Question: I am new with Mathematica and I have one more task to figure out, but I can't find the answer. I have two lists of numbers ("b","u"):
'''
b = {8.734059001373602', 8.330508824111284', 5.620669156438947',
1.4722145583571766', 1.797504620275392', 7.045821078656974',
2.1437334927375247', 2.295629405840401', 9.749038328921163',
5.9928406294151095', 5.710839663259195', 7.6983109942364365',
1.02781847368645', 4.909108426318685', 2.5860897177525572',
9.56334726886076', 5.661774934433563', 3.4927397824800384',
0.4570000499566351', 6.240122061193738', 8.371962670138991',
4.593105388706549', 7.653068139076581', 2.2715973346475877',
7.6234743784167875', 0.9177107503732636', 3.182296027902268',
6.196168580445633', 0.1486794884986935', 1.2920960388213274',
7.478757220079665', 9.610332785387424', 0.05088141346751485',
3.940557901075696', 5.21881311050797', 7.489624788199514',
8.773397599406234', 3.397275198258715', 1.4847171141876618',
0.06574278834161795', 0.620801320529969', 2.075457888143216',
5.244608900551409', 4.54384757203616', 7.114276285060143',
2.8878711430358344', 5.70657733453041', 8.759173986432632',
1.9392596667256967', 7.419234634325729', 8.258205508179927',
1.185315253730261', 3.907753644335596', 7.168561412289151',
9.919881985898002', 3.169835543867407', 8.352858871046699',
7.959492335118693', 7.772764587074317', 7.091413185764939',
1.433673058797801'};
'''
and
'''
u={5.1929, 3.95756, 5.55276, 3.97068, 5.67986, 4.57951, 4.12308,
2.52284, 6.58678, 4.32735, 7.08465, 4.65308, 3.82025, 5.01325,
1.17007, 6.43412, 4.67273, 3.7701, 4.10398, 2.90585, 3.75596,
5.12365, 4.78612, 7.20375, 3.19926, 8.10662};
'''
This is the LinePlot of "b" and "u";

I need to compare first 5 numbers from "b" to 1st number in "u" and always leave the maximum (replace "b"<"u" with "u"). Then I need to shift by 2 numbers and compare 3rd, 4th, 5th, 6th and 7th "b" with 2nd "u" and so on (shift always => 2 steps). But the overlapping numbers need to be "remembered" and compared in the next step, so that always the maximum is picked (e.g. 3rd, 4th and 5th "b" has to be > than 1st and 2nd "u").
Possibly the easiest way would be to cover the maximums showed in the image throughout the whole function, but I am new to this software and I don't have the experience to do that. Still It would be awesome if someone would figure out how to do this with a function that would do what I have described above.
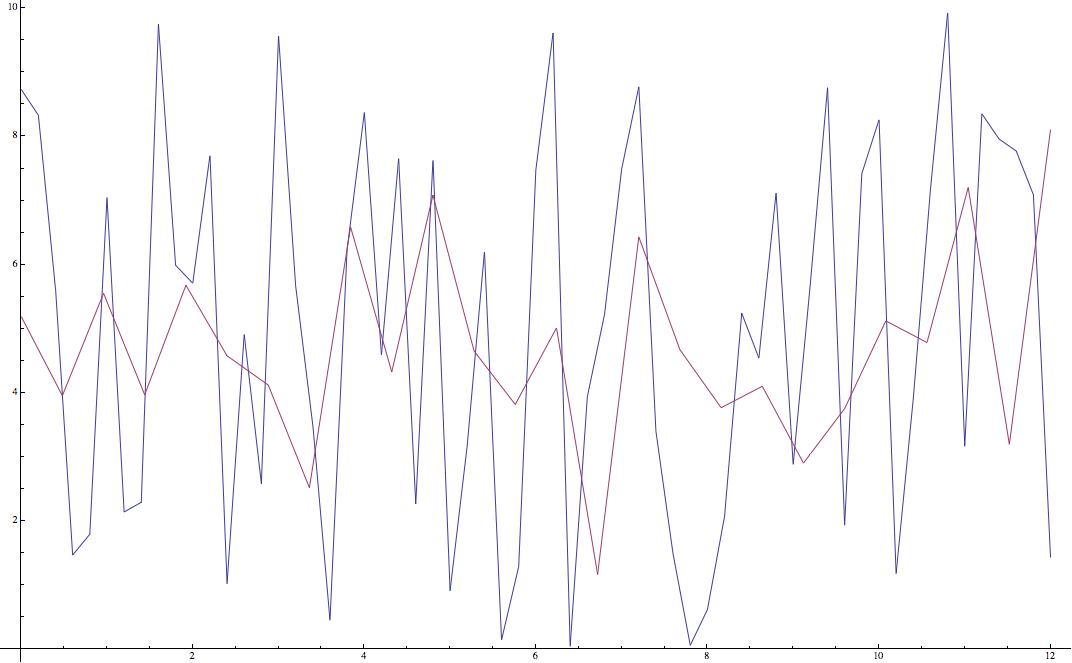
Answer: I believe this does what you want:
'''
With[{n = Length @ u},
Array[b[[#]] ~Max~ Take[u, {#-2, #+1}/2 ~Clip~ {1, n}] &, 2 n + 3]
]
'''
> '''
{8.73406, 8.33051, 5.62067, 5.1929, 5.55276, 7.04582, 5.55276, 5.55276, 9.74904,--
'''
Or if the length of 'u' and 'v' are appropriately matched:
'''
With[{n = Length @ u},
MapIndexed[# ~Max~ Take[u, (#2[[1]] + {-2, 1})/2 ~Clip~ {1, n}] &, b]
]
'''
These are quite a lot faster than Mark's solution. With the following data:
'''
u = RandomReal[{1, 1000}, 1500];
b = RandomReal[{1, 1000}, 3004];
'''
Mark's code takes 2.8 seconds, while mine take 0.014 and 0.015 seconds.
---
Please ask your future questions on the dedicated StackExchange site:
<URL>